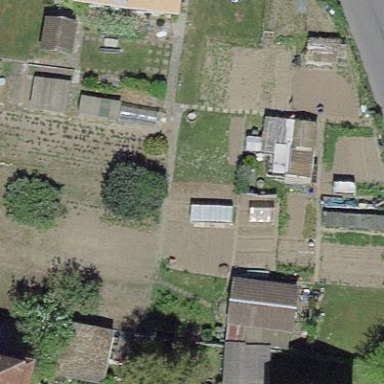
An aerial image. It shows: Allotments area.